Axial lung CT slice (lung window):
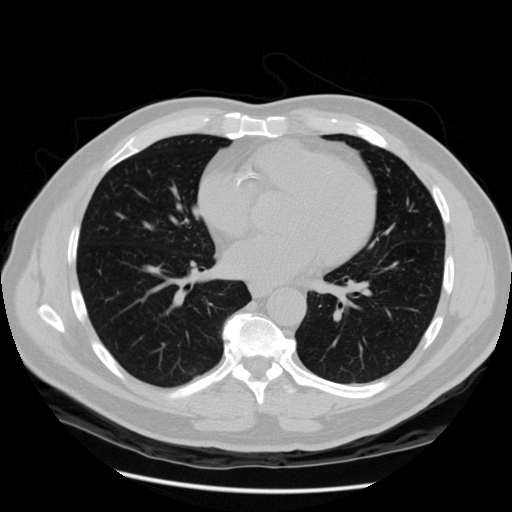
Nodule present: no